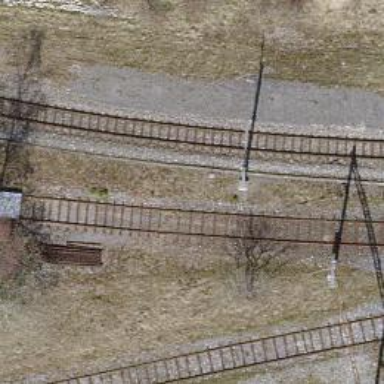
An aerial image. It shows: Railway yard with single rail track. The electrified track has contact line for power supply.